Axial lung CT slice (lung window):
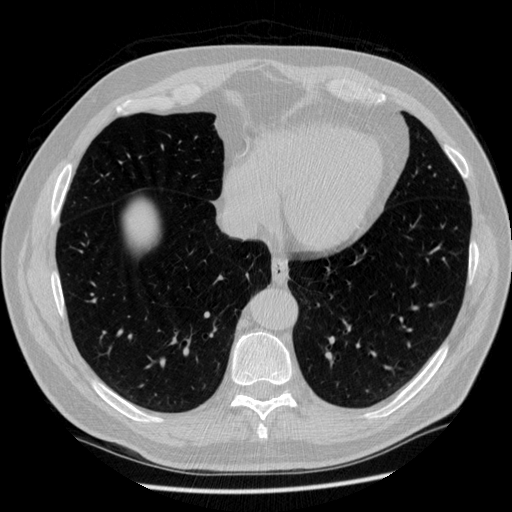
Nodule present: no